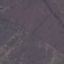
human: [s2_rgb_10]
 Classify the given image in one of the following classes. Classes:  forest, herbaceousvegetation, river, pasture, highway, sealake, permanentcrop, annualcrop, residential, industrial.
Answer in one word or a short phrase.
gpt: HerbaceousVegetation